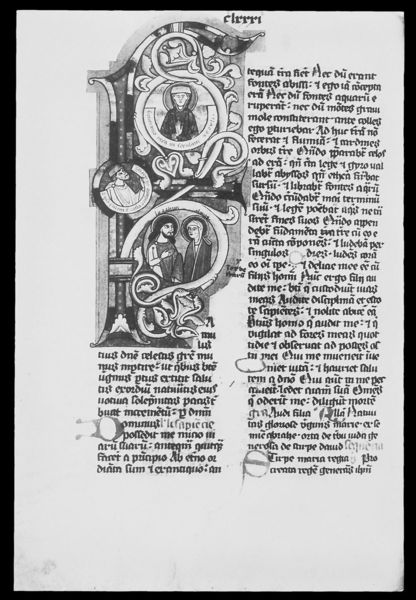
Titel: Ratmann Sakramentar
Institution: Hildesheim, Domschatz
Schlagwörter: weiß, menschen, frau, männer, schwarz, ornament, kirche, rund, schrift, papier, ornamente, buch, glaube, druck, stich, seite, illustration, text, buchstabe, buchstaben, initiale, ranke, initialien, christus, jesus, mittelalter, heilige, maria, handschrift, latein, lateinisch, buchmalerei, manuskript, initialie, 1400, klerik, keilig, bevölkerte ranke